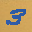
Label: 3